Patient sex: F
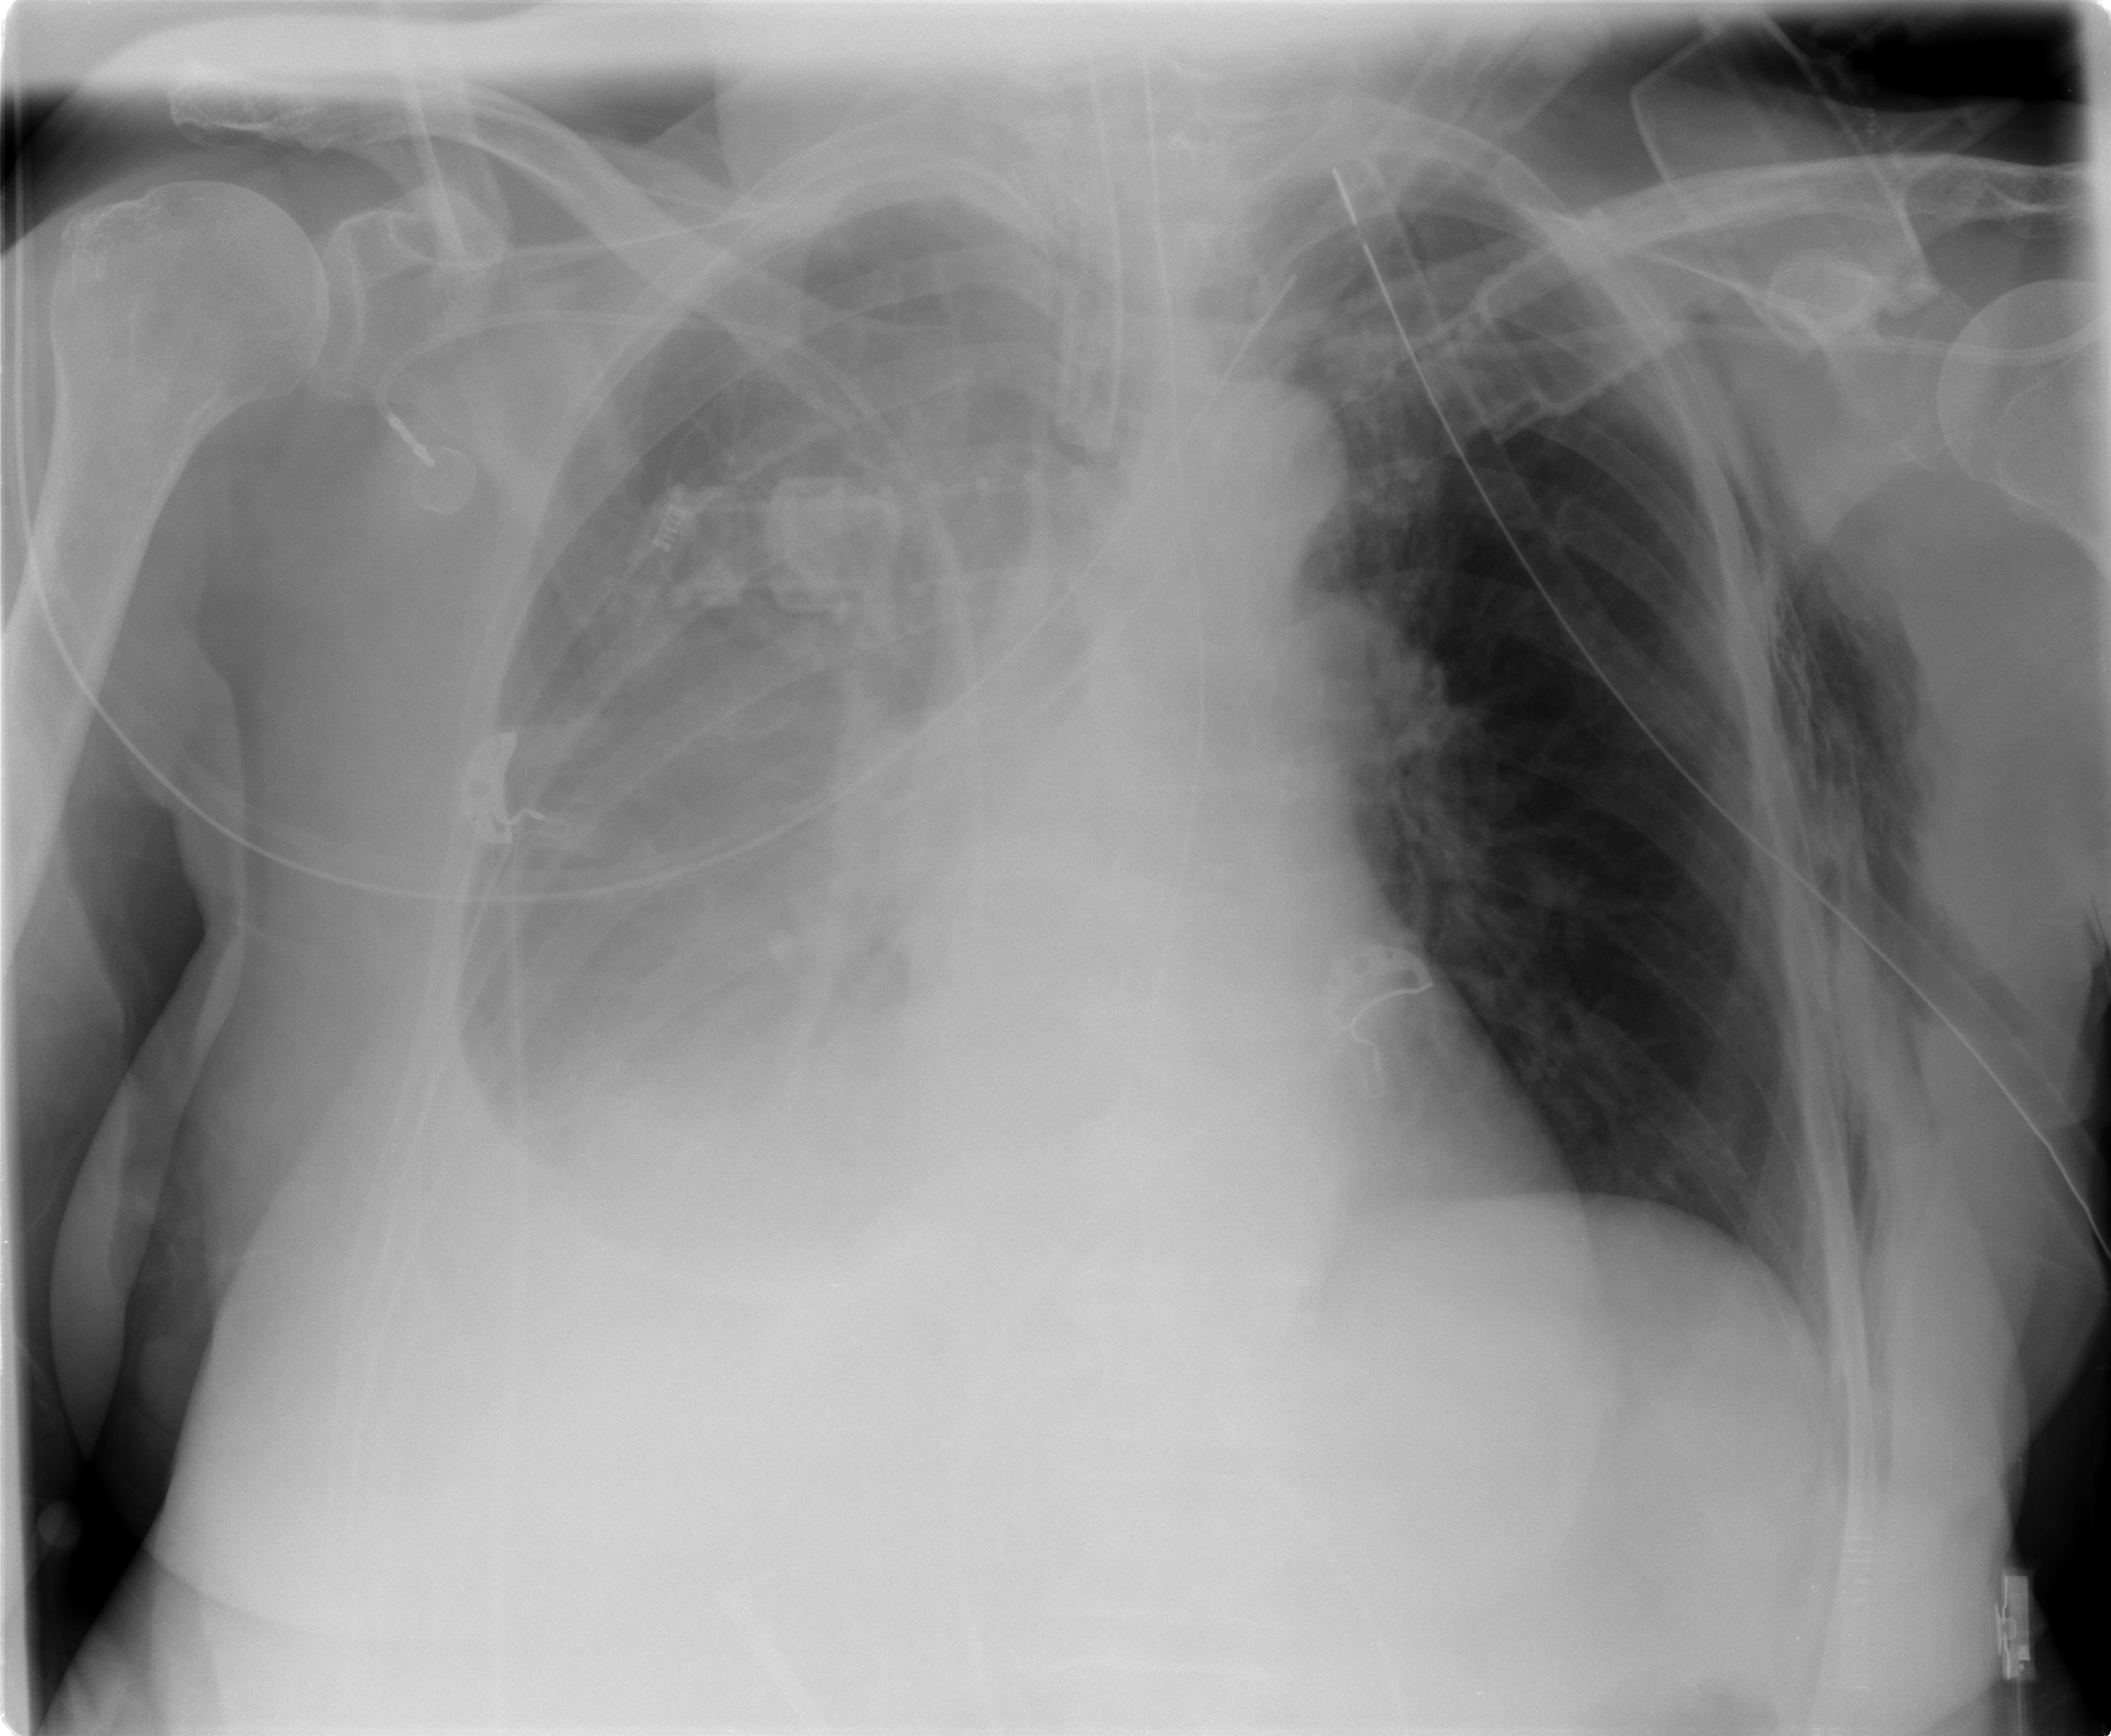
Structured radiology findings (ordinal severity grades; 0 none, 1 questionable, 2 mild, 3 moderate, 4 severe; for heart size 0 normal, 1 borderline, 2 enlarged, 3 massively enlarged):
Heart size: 0
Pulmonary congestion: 0
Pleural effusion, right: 0
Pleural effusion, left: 0
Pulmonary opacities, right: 0
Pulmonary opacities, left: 0
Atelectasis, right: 3
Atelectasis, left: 0